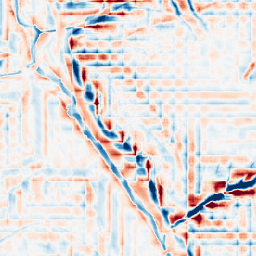
Category: wavelet
Decomposition family: wavelet_dwt
Decomposition parameters: wavelet: db2
level: 4
Upsampling method: cubic_catmull_rom
Upsampling parameters: scale: 2
Upsampling scale: 2